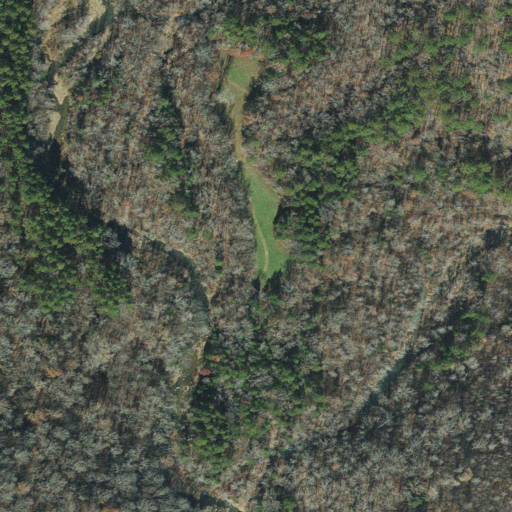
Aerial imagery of valley in Arkansas named Still Hollow containing deciduous forest, evergreen forest, open development, and mixed forest